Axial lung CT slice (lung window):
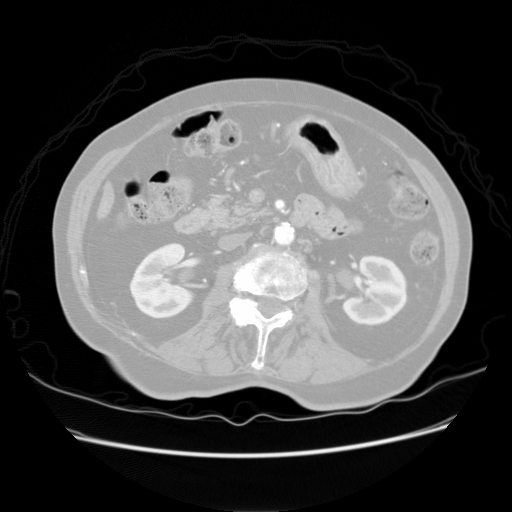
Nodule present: no